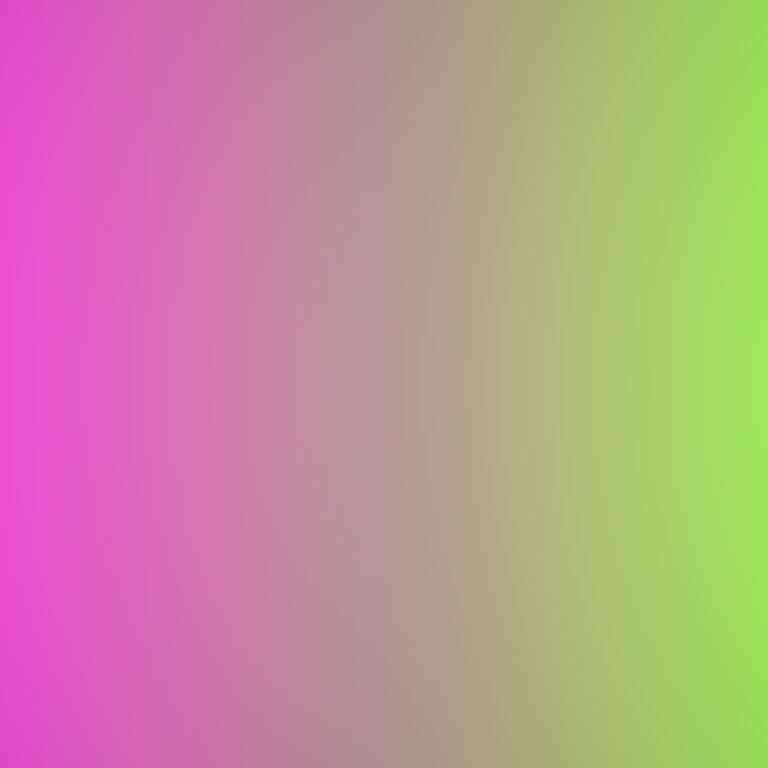
Abstract light effect, smooth gradient from vivid pink to bright green, energetic atmosphere, soft blend, no room, no furniture, no objects.